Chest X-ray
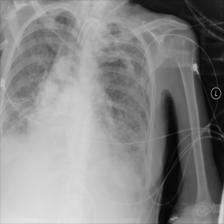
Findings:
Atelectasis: negative
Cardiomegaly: negative
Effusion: negative
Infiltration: positive
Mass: positive
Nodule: negative
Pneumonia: negative
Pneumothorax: negative
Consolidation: negative
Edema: negative
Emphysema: negative
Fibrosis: negative
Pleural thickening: negative
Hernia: negative